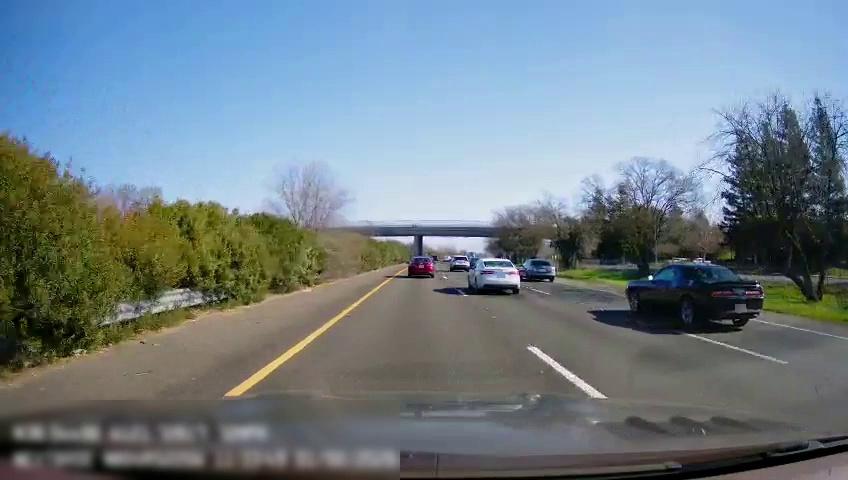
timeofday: Day
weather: Sunny
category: Drivable Space
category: Vehicles | Car
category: Vehicles | Car
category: Vehicles | Car
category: Vehicles | Car
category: Vehicles | Car
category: Lanes | Current Lane
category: Lanes | Current Lane
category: Lanes | Alternate Lane
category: Lanes | Alternate Lane